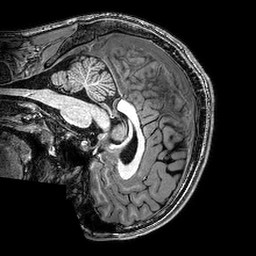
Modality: T1w
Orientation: sagittal
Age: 19
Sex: male
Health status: healthy
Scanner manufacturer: philips
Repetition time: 0.008297 s
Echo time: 0.00381 s